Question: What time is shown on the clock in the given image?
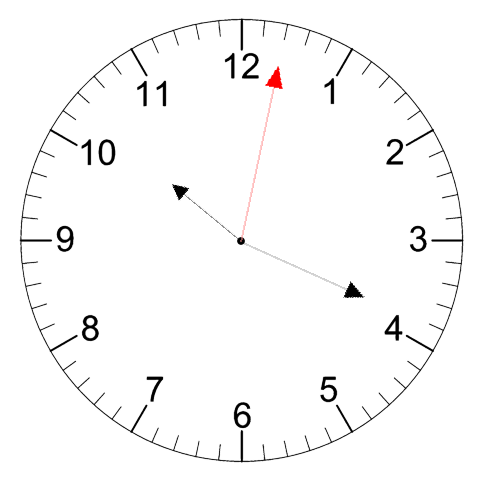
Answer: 10:19:02